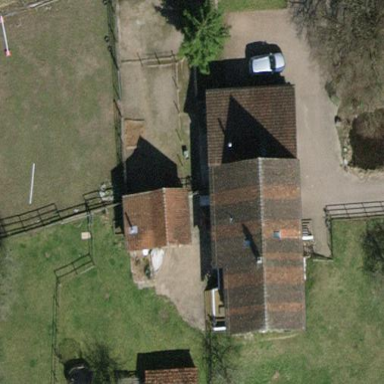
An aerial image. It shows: Farmyard area.